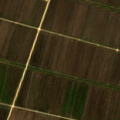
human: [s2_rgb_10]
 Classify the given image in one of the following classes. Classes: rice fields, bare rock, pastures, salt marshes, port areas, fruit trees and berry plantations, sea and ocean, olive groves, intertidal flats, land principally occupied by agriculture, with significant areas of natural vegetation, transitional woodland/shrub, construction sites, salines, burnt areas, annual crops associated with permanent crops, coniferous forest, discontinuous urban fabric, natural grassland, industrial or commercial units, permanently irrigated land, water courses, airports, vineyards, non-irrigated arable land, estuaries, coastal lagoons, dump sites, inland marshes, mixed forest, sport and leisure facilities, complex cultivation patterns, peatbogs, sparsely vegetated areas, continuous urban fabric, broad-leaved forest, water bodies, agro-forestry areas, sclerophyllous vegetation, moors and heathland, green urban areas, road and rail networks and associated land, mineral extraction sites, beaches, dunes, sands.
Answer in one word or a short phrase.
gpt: rice fields